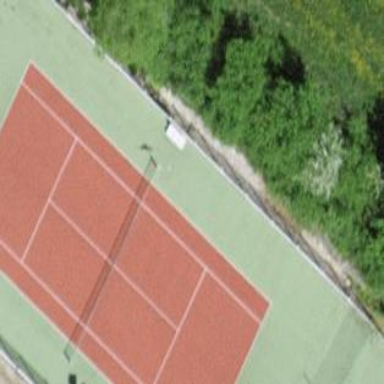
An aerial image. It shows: Tennis court on pitch.